Question: # The data model:

# The entities:
## Pet:
'''
/**
* @ORM\Entity
* @ORM\Table(name="pet")
* @ORM\InheritanceType("JOINED")
* @ORM\DiscriminatorColumn(name="pet_type", type="string")
*/
abstract class Pet
{
/**
* @ORM\Id
* @ORM\Column(type="integer")
*/
protected $id;
/**
* @ORM\OneToMany(
* targetEntity="Collar",
* mappedBy="pet",
* cascade={"persist", "remove"},
* orphanRemoval=TRUE
* )
* @ORM\JoinColumn(name="collars", referencedColumnName="id")
*/
protected $collars;
/**
* @ORM\Column(type="integer")
*/
protected $age;
}
'''
## Cat:
'''
/**
* @ORM\Entity
* @ORM\Table(name="cat")
*/
class Cat extends Pet
{
/**
* @ORM\Column(type="decimal")
*/
private $purringDecibels;
}
'''
## Collar:
'''
/**
* @ORM\Entity
* @ORM\Table(name="collar")
*/
class Collar
{
/**
* @ORM\Id
* @ORM\Column(name="id", type="integer")
*/
private $id;
/**
* @ORM\ManyToOne(targetEntity="Pet", inversedBy="collars")
* @ORM\JoinColumn(name="pet", referencedColumnName="id", nullable=false)
*/
private $pet;
/**
* @ORM\Column(type="string", length="255")
*/
private $color;
}
'''
# The problem:
The generated tables are fine 'pet': It lacks the 'collars' column, therefore the bidirectionality is broken. While the pet ids do get stored on the collar table, I cannot fetch collars from a pet (i.e. '$pet->getCollars()') as it always returns an empty collection.
What am I missing out here?
---
PS:
- - - <URL>
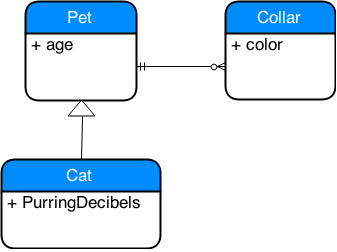
Answer: You do not need to have a "collars" column on the pet table. It is a one-to-many relationship, so the only table that need to "know" about pets are the collar table.
A bidirectional relationship does not mean you need two columns on two tables.
Your map seems correct.